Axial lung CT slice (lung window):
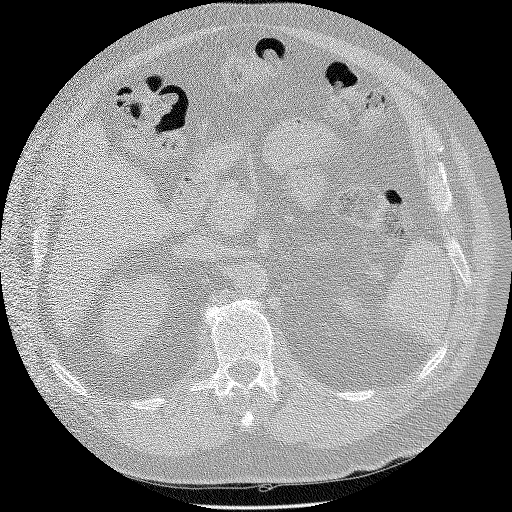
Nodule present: no